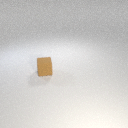
small brown rubber cube